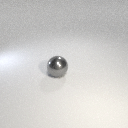
large gray metal sphere